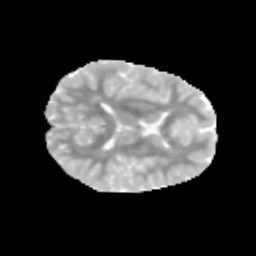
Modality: MD
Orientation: axial
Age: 10
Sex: male
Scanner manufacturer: siemens
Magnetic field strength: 3 T
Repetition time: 3.8 s
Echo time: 0.07 s